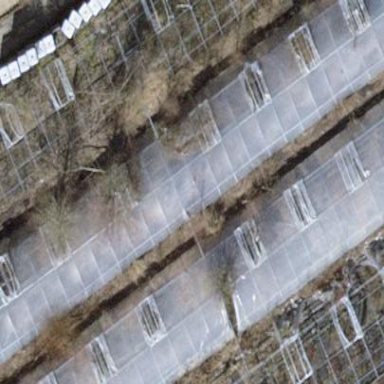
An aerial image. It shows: Greenhouse.